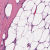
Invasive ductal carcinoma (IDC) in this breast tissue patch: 0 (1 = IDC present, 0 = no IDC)